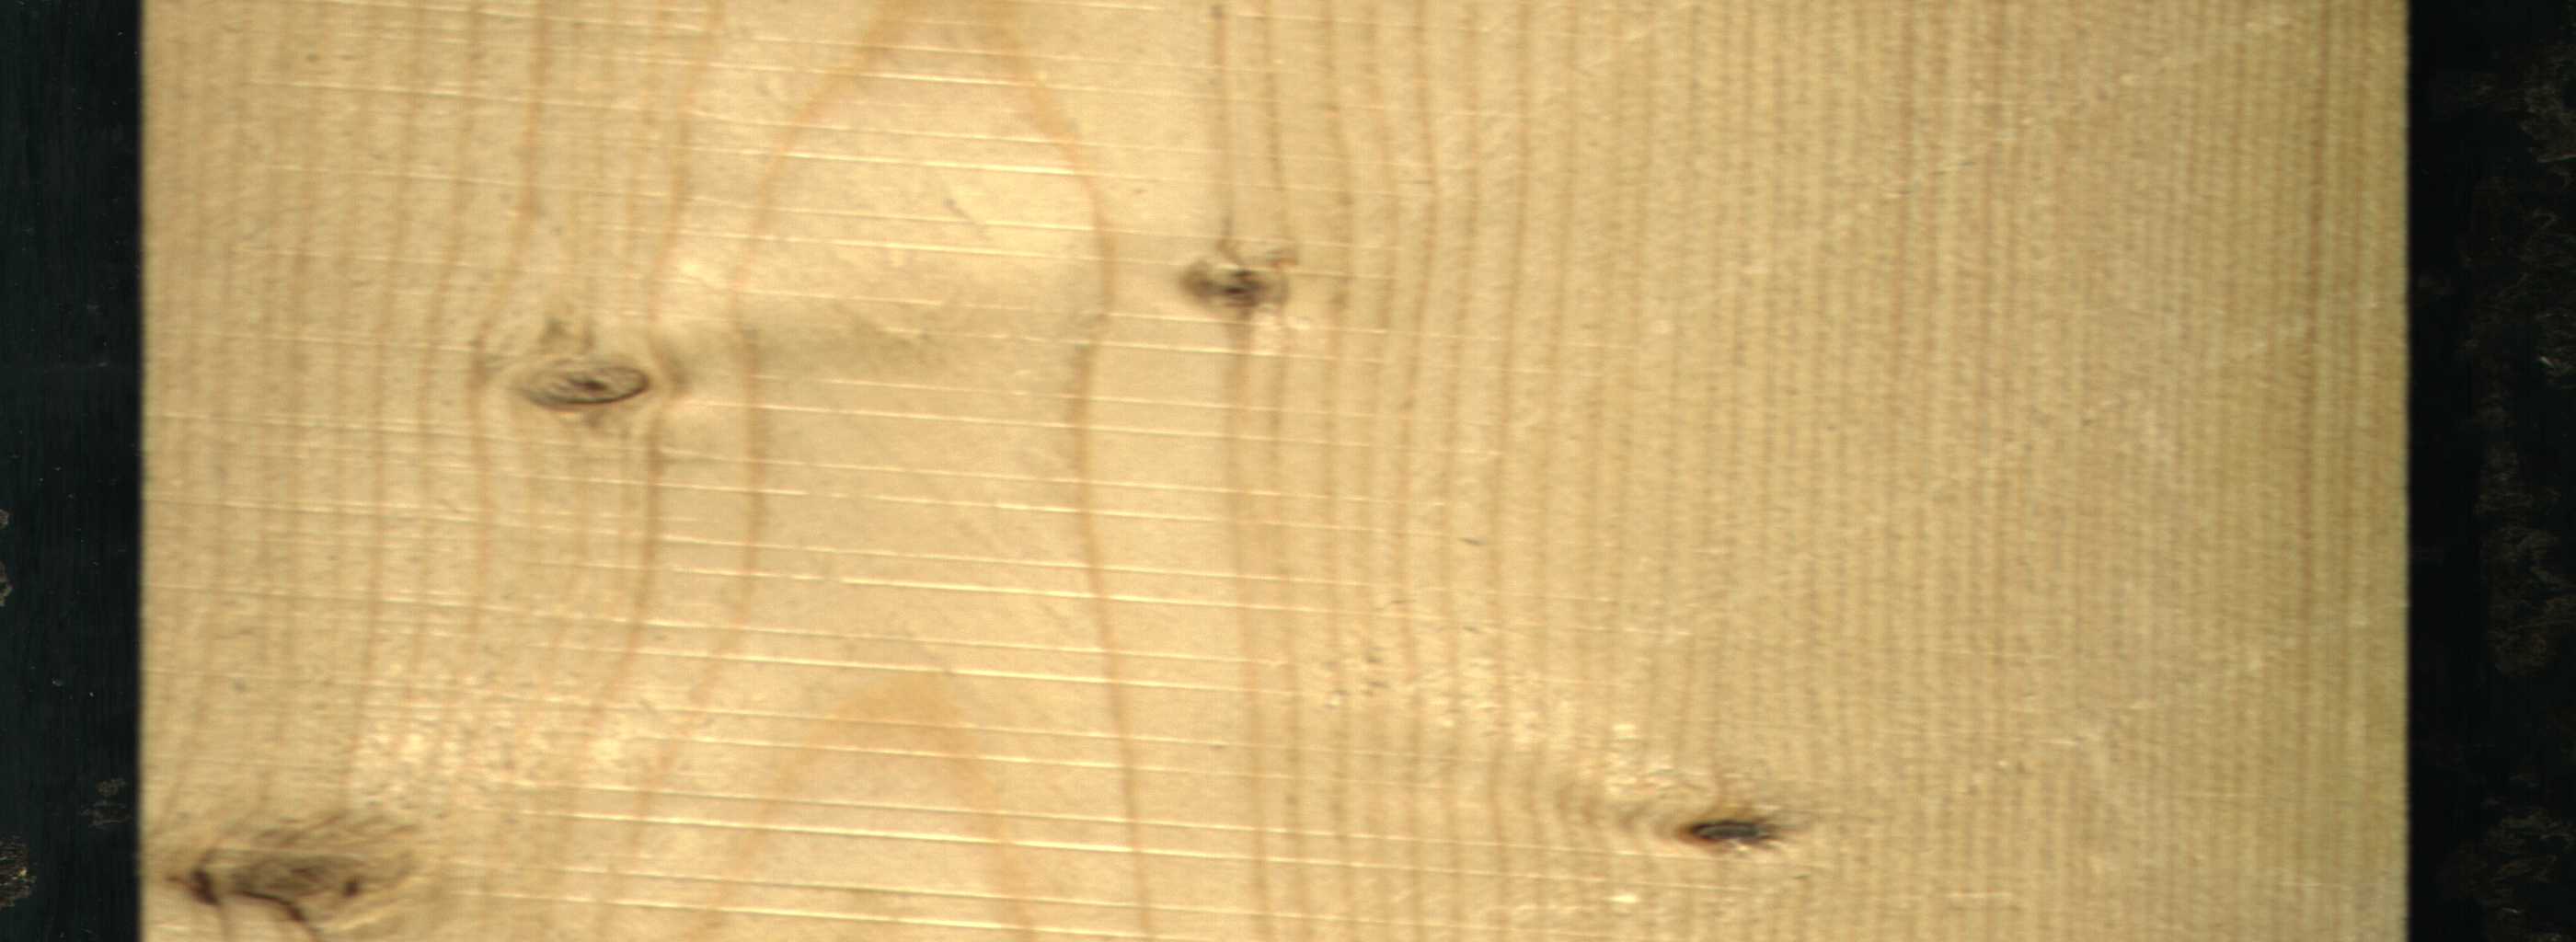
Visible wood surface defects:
resin
Dead_Knot
Live_Knot
Live_Knot
Live_Knot